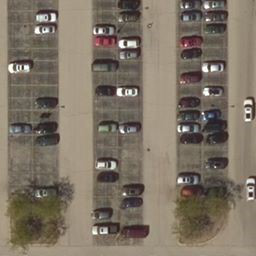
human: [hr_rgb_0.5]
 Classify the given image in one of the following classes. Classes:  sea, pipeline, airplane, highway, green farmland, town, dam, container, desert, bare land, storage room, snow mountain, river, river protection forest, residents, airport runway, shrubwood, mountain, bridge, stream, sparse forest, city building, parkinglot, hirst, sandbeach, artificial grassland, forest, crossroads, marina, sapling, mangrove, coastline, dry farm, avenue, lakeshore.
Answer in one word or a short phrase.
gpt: parkinglot